Question: I've a Backbone Collection
'''
var users = Backbone.Collection.extend({
url: 'https://localhost:2222/users',
model: User
});
'''
In Controller I need to get no of users.
'''
var usersList = new Users();
usersList .fetch({
beforeSend: CommonUtils.sendAuthentication,
data: $.param({ group: group.id})
});
'''
I tried usersList.length it returns 0 but console shows some data in 'usersList'

I logged
'''
console.log(usersList);
console.log(usersList.length);
'''
in 'child' object length shows as 0 but inside that length is 4.
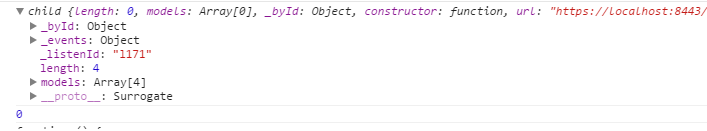
Answer: Are you sure you are counting the Length after the 'fetch' has come in? Remember that fetching takes some time and your javascript will not wait for it.